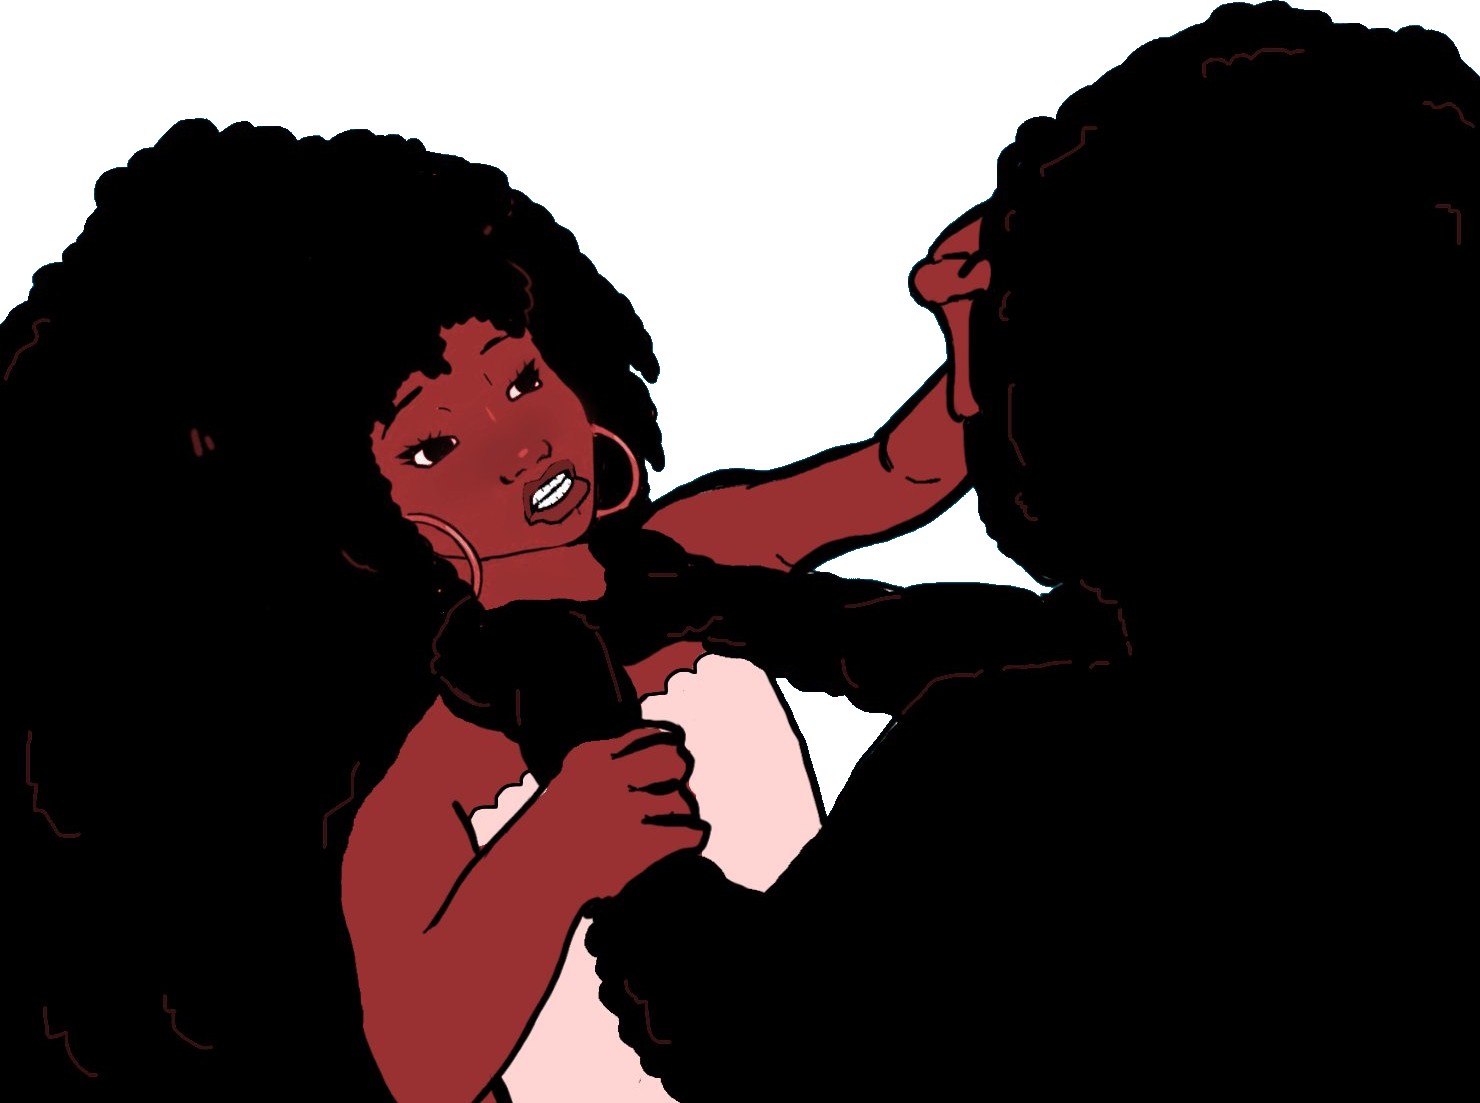
Label: 5_Blackjak